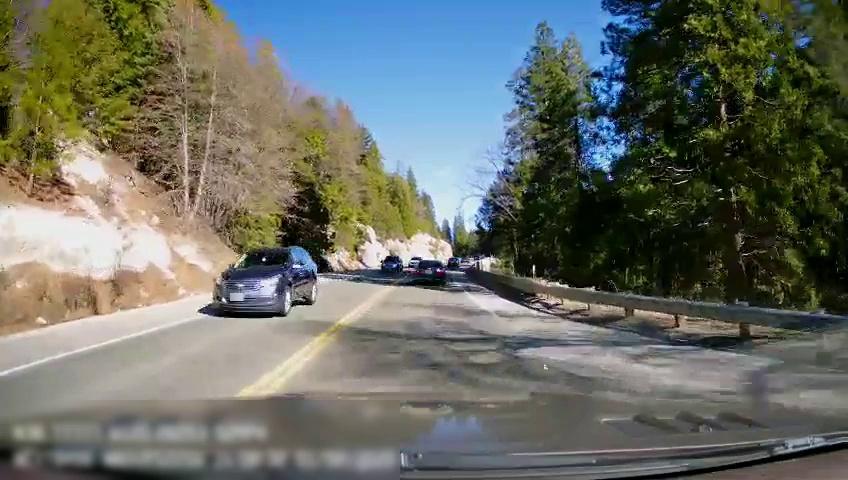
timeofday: Day
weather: Sunny
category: Drivable Space
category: Vehicles | Car
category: Vehicles | SUV
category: Vehicles | Car
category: Vehicles | Car
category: Vehicles | Car
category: Lanes | Opposite Lane
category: Lanes | Opposite Lane
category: Lanes | Current Lane
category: Lanes | Current Lane